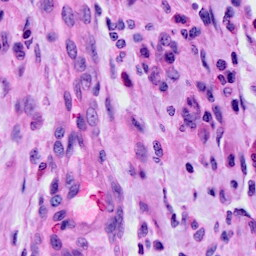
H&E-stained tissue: Cervix